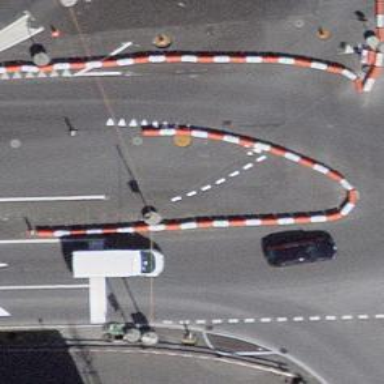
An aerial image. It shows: Road crossing with traffic signals.